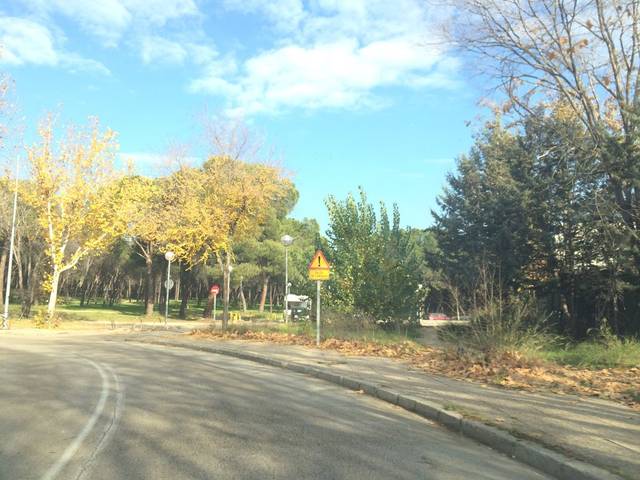
Region: Spain
Coordinates: 40.446, -3.731